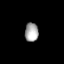
Tissue: lung
Cell type: Fibroblasts
Senescence score: 0.5938
Nuclear area (px): 248
Mean DAPI intensity: 168.004